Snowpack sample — Buffalo Mountain, Silverthorne, Colorado, USA (1/25/25, 10:11 AM MST)
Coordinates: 39.6222, -106.1139
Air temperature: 22 °F
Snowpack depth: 110 cm
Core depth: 40 cm
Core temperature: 46.4 °F
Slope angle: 12°, slope face: 102°
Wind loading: high
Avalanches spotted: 0
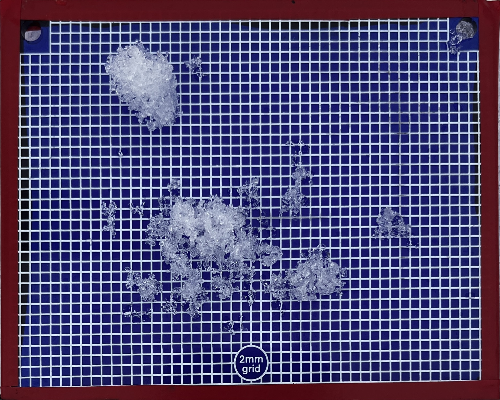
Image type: profile
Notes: No avalanches nearby, collected on the outskirts of a fire break 15 meters from the treeline, on way to Buffalo and Red Mountain